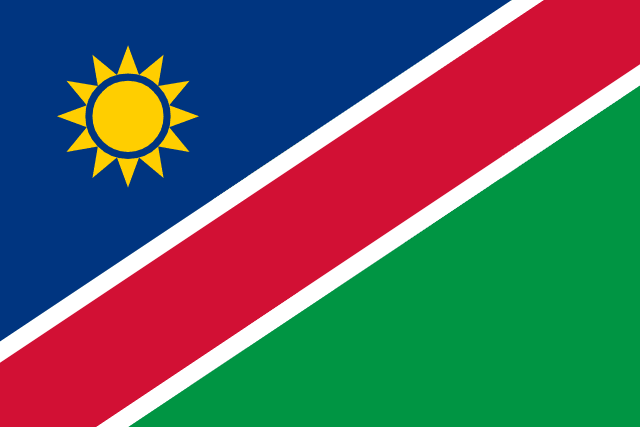
Country: Namibia
Country code: na